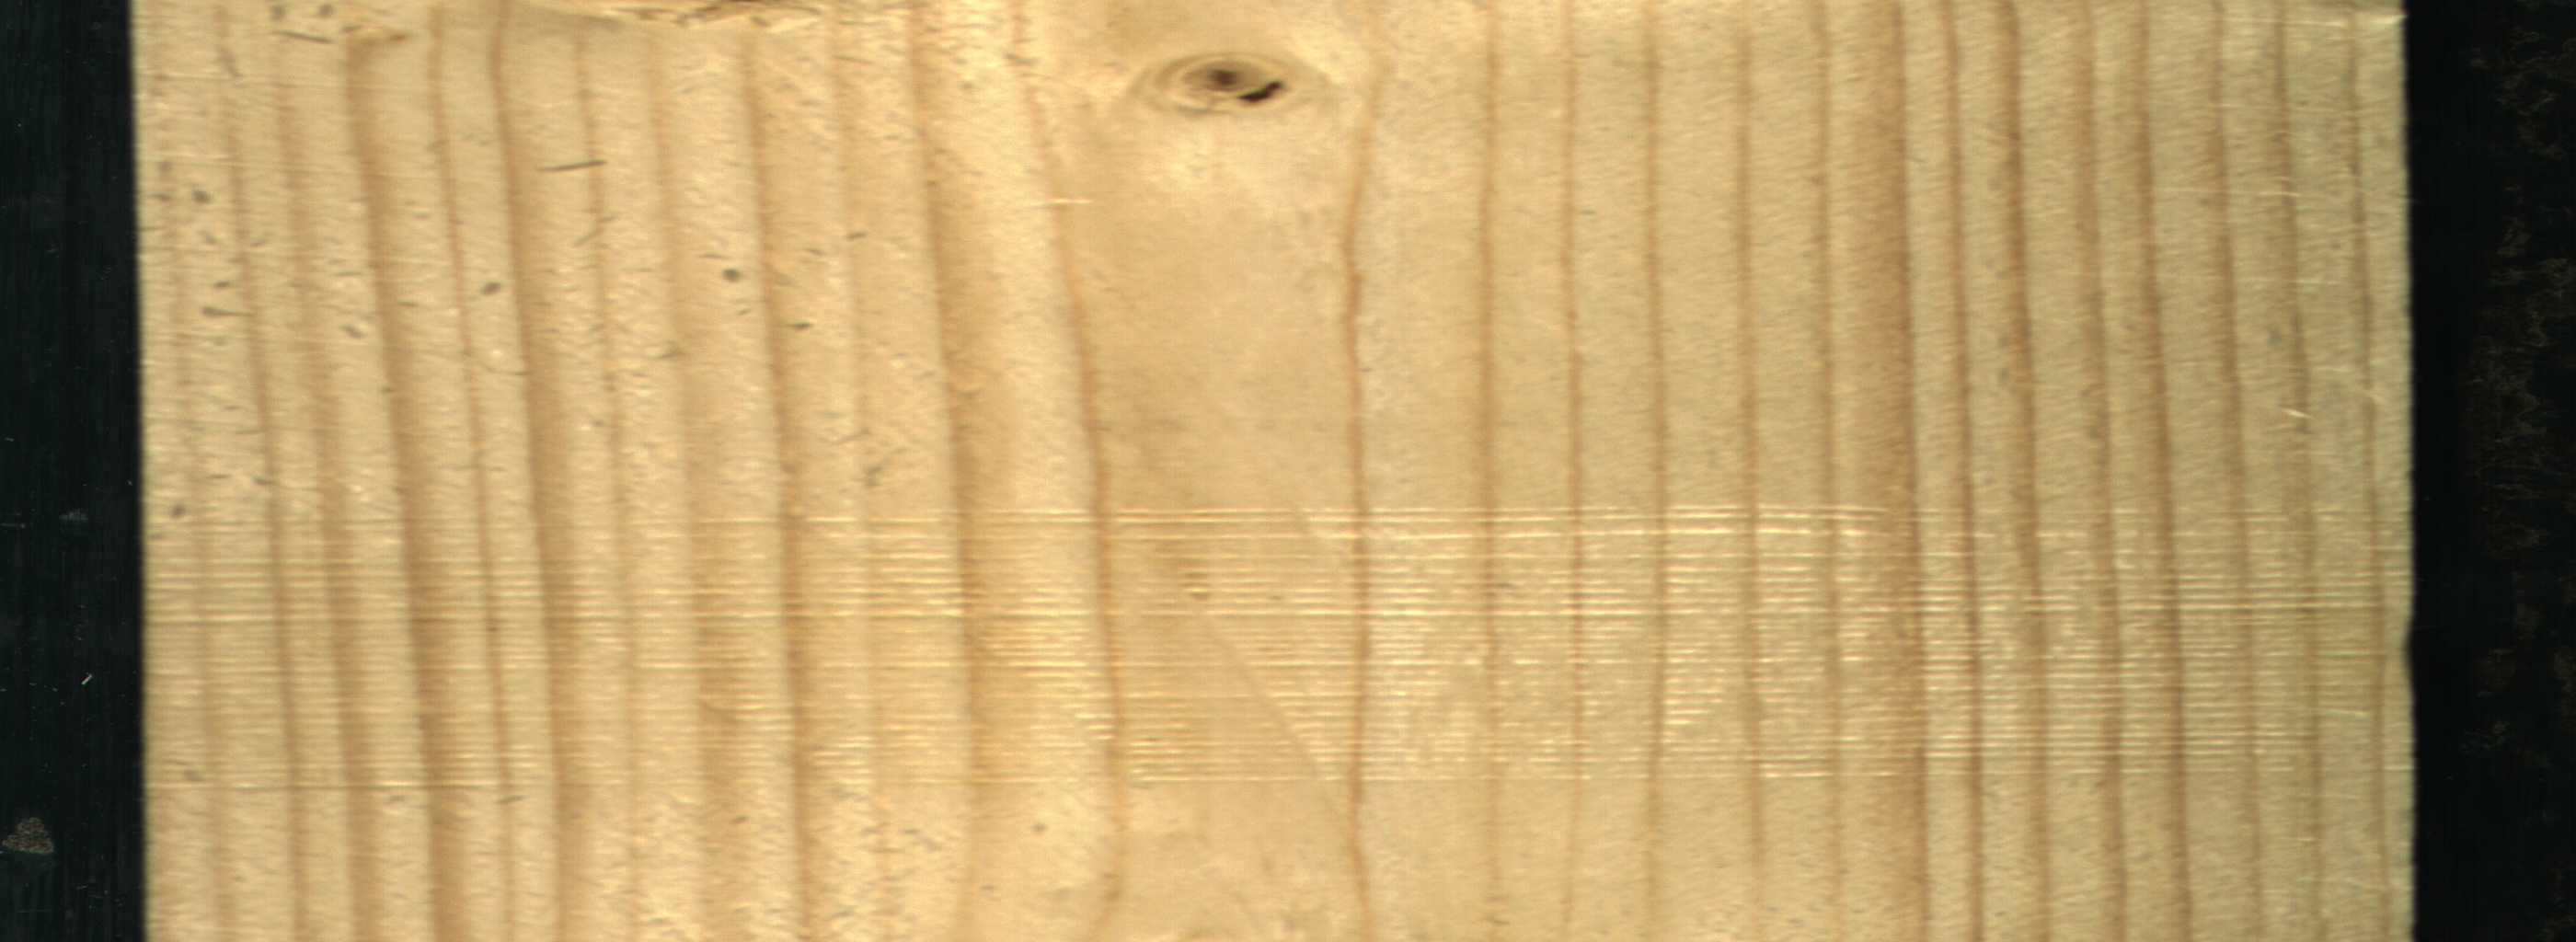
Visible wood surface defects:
Live_Knot